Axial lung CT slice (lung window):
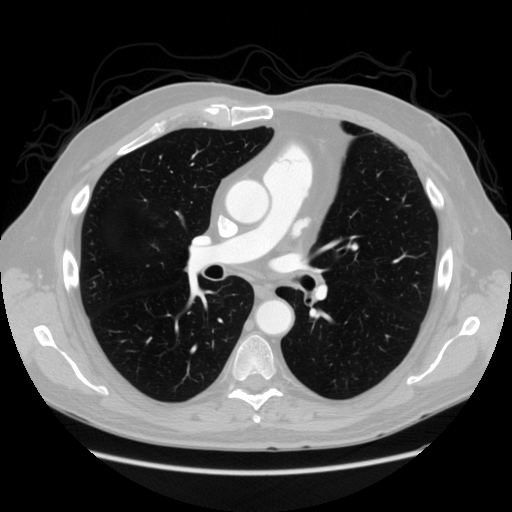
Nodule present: no